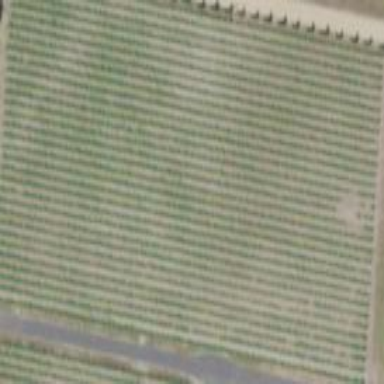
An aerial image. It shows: Vineyard with grape crops.